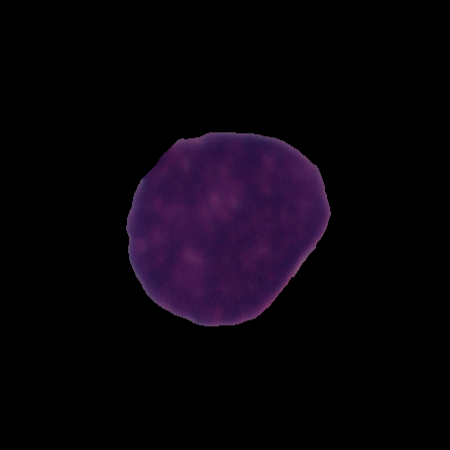
Label: cancer